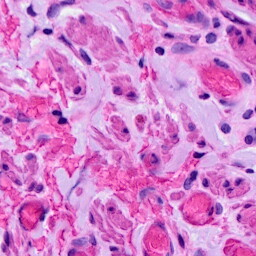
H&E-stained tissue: Ovarian